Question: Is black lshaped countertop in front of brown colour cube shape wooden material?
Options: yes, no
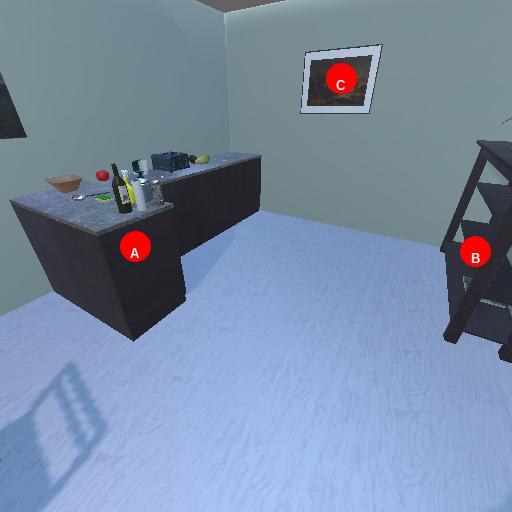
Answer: yes